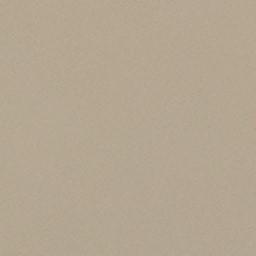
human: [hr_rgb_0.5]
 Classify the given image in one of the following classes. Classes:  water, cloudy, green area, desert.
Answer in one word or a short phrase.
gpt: desert